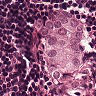
Metastatic tissue present: yes